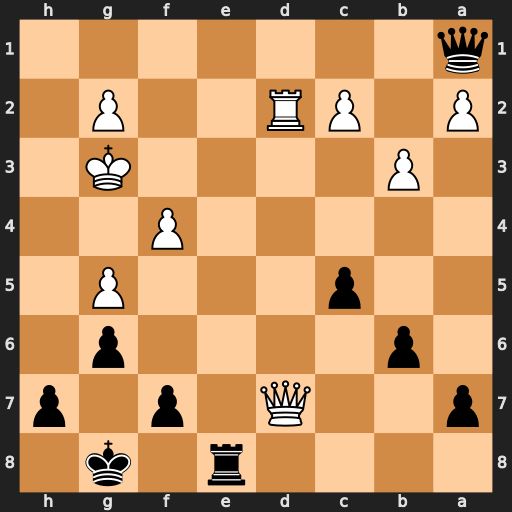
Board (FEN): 4r1k1/p2Q1p1p/1p4p1/2p3P1/5P2/1P4K1/P1PR2P1/q7
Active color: b
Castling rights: -
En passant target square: -
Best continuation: Qe1+ Rf2 Re3+ Kh2 Qxf2 Qd8+ Kg7